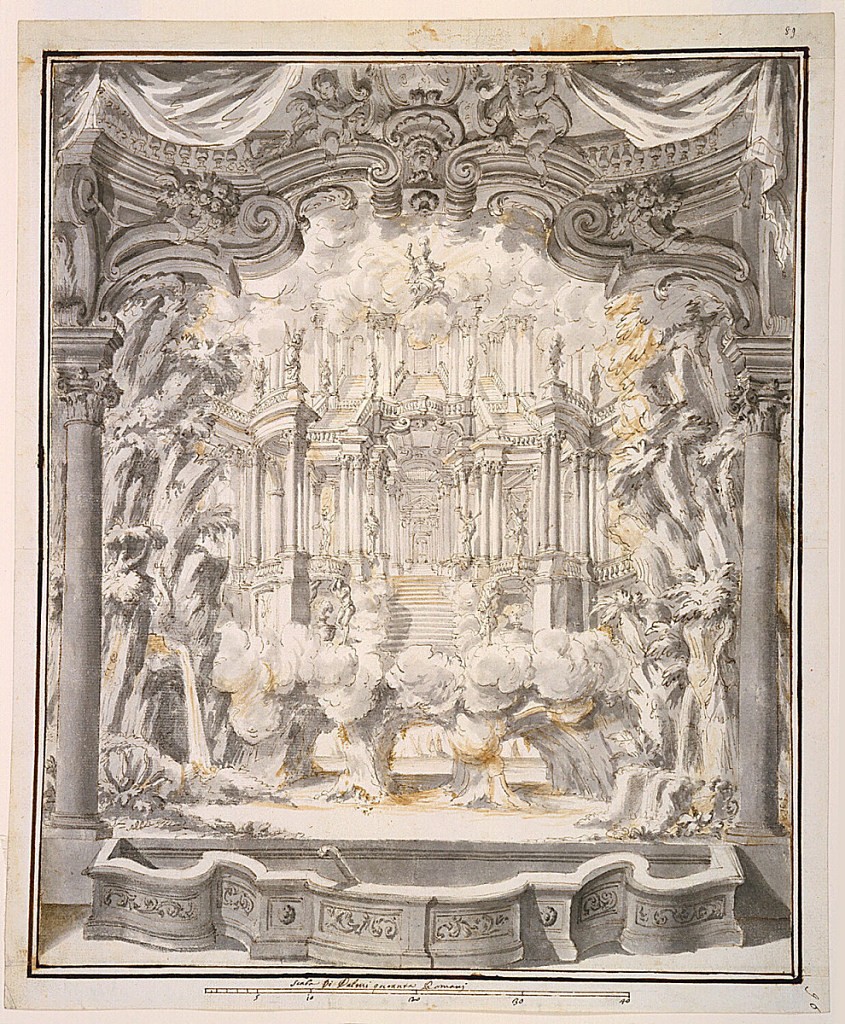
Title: Stage Design: Proscenium and Palace Staircase
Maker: Girolamo Fontana, Italian, 1668 - 1701
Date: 1690–1710
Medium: Pen and brown ink, brush and gray, brown wash on white laid paper
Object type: Drawing
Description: Vertical rectangle showing view of an elaborate three-tier architectural stage setting containing multiple flights of stairs decorated with sculpture. At sides, foliage and trees which suggest a grotto. At top clouds with a seated allegorical personage.Around the stage is an architectural framework with additional draperies and an orchestral area surrounded by a curved balustrade. At top of frame work is an escutcheon containing the letter M.